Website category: university
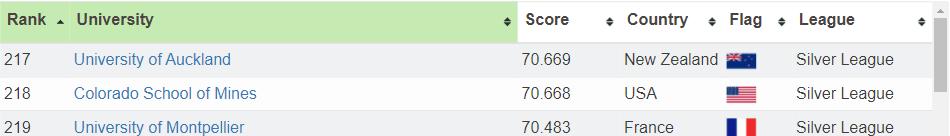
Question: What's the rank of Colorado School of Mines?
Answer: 218

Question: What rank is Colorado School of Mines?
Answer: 218

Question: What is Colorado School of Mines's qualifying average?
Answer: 218

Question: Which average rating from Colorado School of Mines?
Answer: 218

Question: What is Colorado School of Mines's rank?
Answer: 218

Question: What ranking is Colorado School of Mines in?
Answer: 218

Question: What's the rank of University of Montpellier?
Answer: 219

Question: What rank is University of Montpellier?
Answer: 219

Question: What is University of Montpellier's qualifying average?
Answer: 219

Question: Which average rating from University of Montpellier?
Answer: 219

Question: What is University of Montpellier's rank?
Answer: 219

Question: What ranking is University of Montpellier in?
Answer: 219

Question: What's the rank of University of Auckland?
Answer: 217

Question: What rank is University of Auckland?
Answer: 217

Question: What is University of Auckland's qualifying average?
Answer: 217

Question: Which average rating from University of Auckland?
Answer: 217

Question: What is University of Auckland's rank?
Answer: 217

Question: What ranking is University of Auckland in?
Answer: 217

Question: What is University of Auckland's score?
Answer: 70.669

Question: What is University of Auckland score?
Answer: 70.669

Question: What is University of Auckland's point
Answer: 70.669

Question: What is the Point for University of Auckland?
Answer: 70.669

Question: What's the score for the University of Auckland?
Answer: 70.669

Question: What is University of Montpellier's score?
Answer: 70.483

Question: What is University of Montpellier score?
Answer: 70.483

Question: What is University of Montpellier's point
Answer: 70.483

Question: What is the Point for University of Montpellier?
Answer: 70.483

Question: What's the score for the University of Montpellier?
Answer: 70.483

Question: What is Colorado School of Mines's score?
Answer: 70.668

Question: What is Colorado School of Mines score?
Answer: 70.668

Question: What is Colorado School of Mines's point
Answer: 70.668

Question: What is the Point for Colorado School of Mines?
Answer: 70.668

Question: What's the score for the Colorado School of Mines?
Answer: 70.668

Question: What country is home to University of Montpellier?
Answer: France

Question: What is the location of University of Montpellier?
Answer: France

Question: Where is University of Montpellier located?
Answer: France

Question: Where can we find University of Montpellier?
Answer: France

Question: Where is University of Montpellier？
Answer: France

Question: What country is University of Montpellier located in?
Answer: France

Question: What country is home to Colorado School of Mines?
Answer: USA

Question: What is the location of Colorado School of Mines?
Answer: USA

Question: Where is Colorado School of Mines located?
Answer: USA

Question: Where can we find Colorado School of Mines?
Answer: USA

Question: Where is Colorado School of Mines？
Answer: USA

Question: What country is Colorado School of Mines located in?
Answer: USA

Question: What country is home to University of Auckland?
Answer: New Zealand

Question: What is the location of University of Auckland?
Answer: New Zealand

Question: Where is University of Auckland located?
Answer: New Zealand

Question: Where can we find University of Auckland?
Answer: New Zealand

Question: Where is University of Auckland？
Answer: New Zealand

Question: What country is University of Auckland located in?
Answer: New Zealand

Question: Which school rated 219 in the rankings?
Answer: University of Montpellier

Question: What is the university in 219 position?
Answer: University of Montpellier

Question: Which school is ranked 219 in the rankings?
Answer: University of Montpellier

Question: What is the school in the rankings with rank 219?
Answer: University of Montpellier

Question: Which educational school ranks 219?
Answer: University of Montpellier

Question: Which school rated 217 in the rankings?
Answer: University of Auckland

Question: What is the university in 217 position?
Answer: University of Auckland

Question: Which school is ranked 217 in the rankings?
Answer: University of Auckland

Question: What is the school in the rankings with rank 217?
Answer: University of Auckland

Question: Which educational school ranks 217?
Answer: University of Auckland

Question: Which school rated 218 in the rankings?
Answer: Colorado School of Mines

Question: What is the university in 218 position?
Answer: Colorado School of Mines

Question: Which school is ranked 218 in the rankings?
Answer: Colorado School of Mines